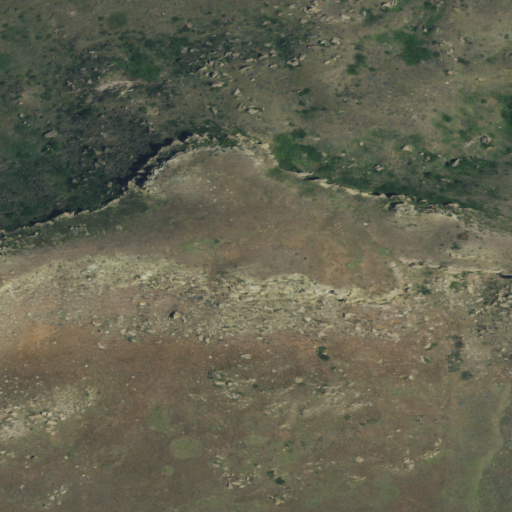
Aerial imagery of mountain in South Dakota named Penttila Butte containing grassland, shrub, and evergreen forest